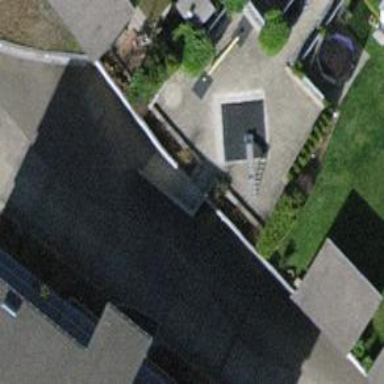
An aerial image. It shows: Playground with slide.